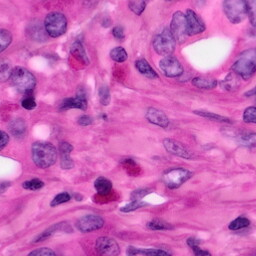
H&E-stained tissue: Pancreatic